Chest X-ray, PA view. Patient: 67 years old, sex M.
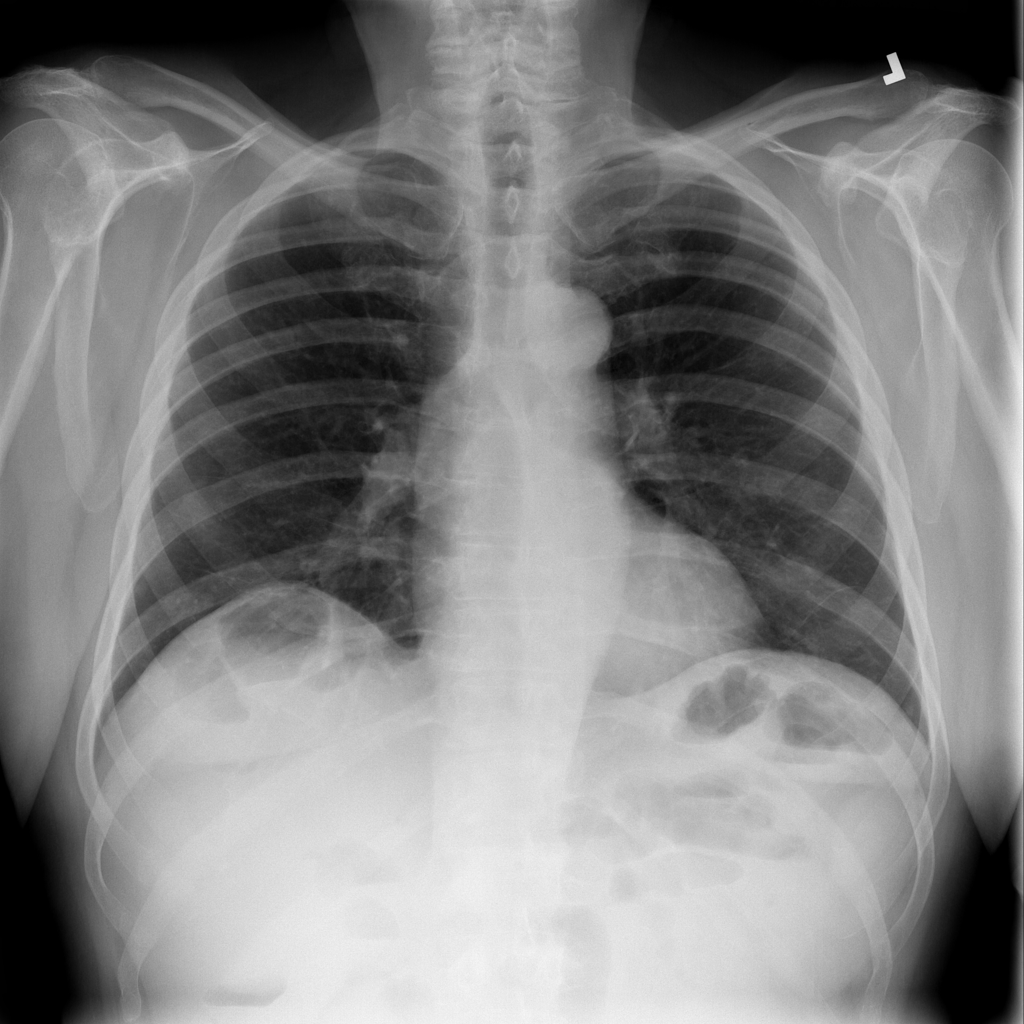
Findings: No Finding